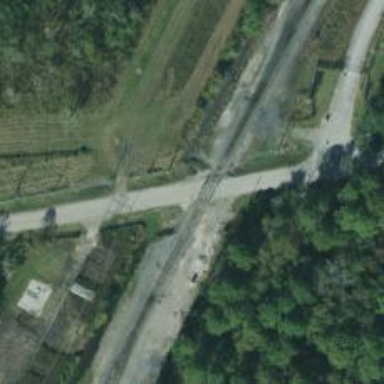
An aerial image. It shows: Level crossing along the railway.